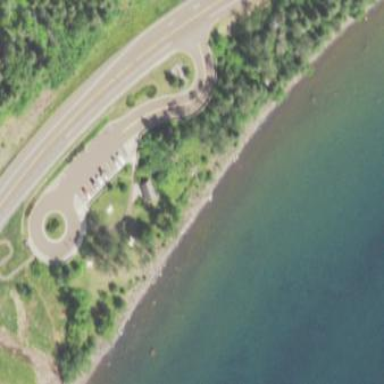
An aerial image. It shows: Rest area on the road.